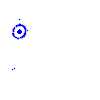
Particle: kaon